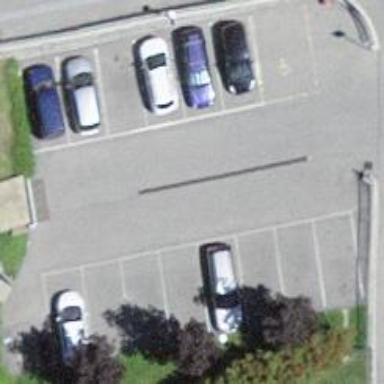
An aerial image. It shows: Parking area with surface.